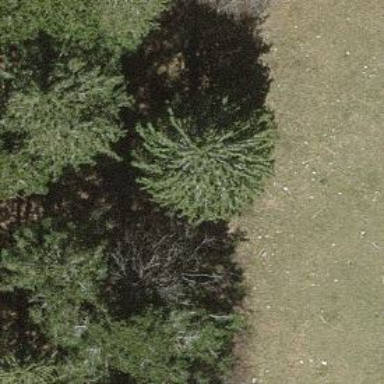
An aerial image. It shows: Beautiful tree in nature.